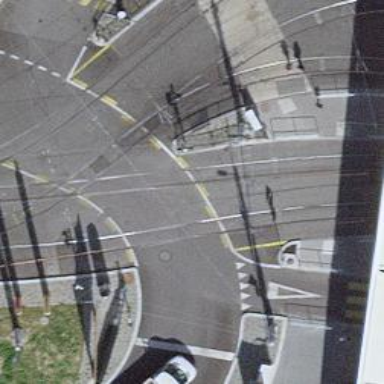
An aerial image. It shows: Tram railway with electrified contact lines.